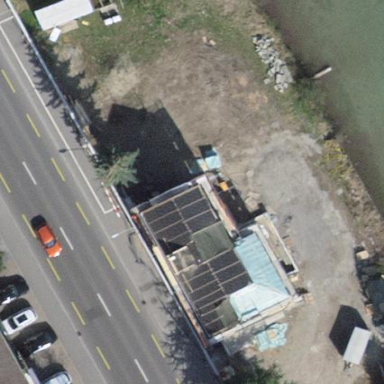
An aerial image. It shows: Detached building.